Question: Below is a mock up of how I would like my blog postings to look. For some reason I can not get the details them to line up horizontally. Would also like to move the gray border to below as is demonstrated in the image below. Thanks so much for the help
Here is the link to my website:
<URL>

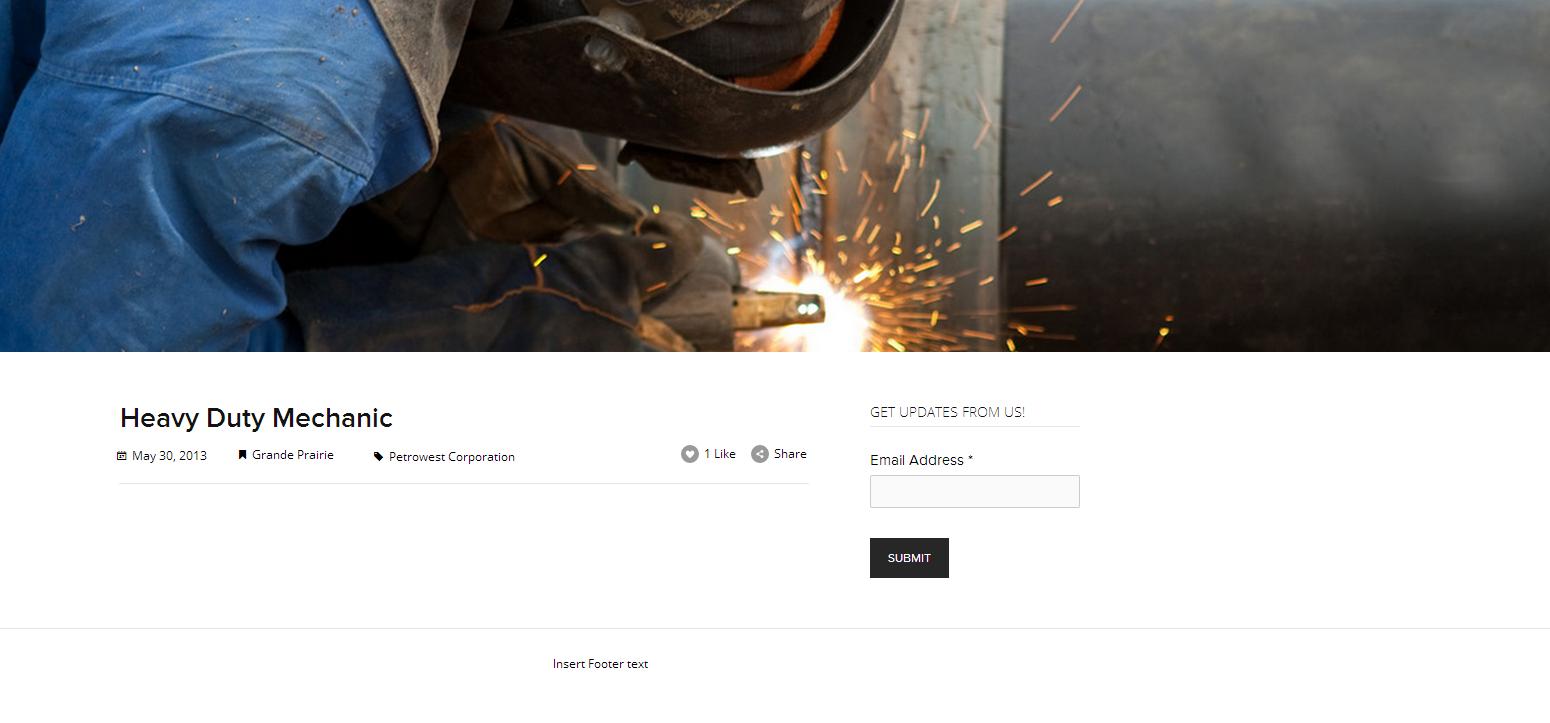
Answer: To bring the details links horizontally aligned, add this code to your CSS...
'''
.categories, .tags { display: inline-block; }
'''
And, in order to move the black line below these links, on line 8241 of your site.css file, make border-top to border-bottom